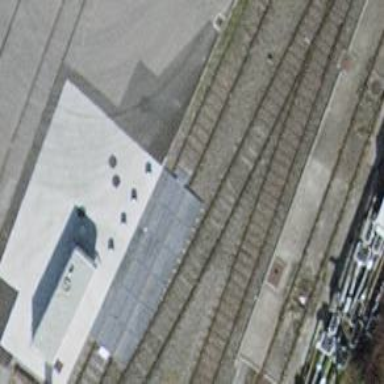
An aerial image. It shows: Single-track railway yard.